Question: I keep having problems with XCode6 , I also tried to uninstall it and reinstall it.
Whenever I try to open it it keeps saying "No matches" and I cannot use any object.
I'm trying to start an iOS project!

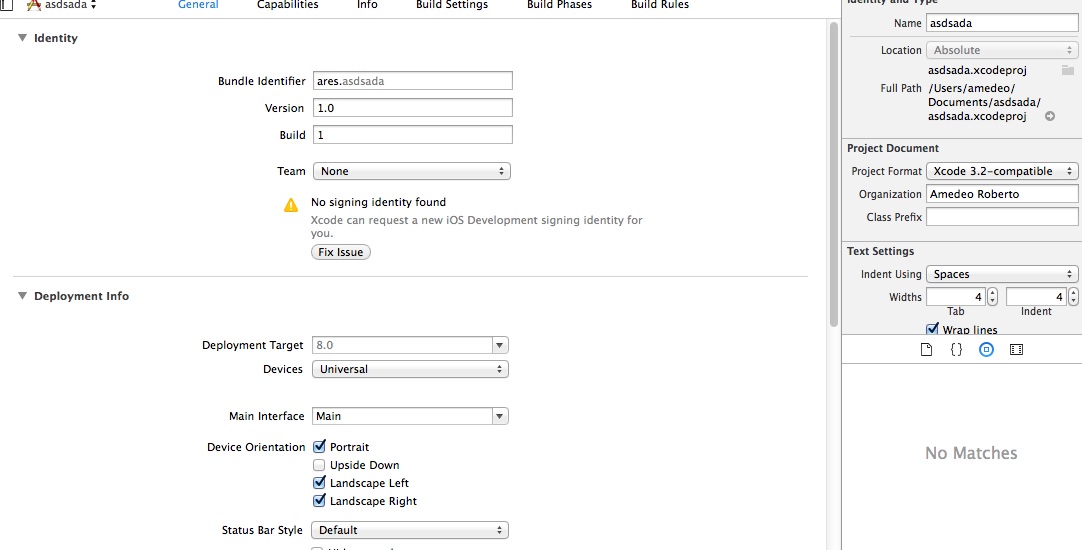
Answer: I found that they appear if you open the xib file in the centre pane of the main window. If the xib is open in a separate floating window nothing appears and you get 'No matches'